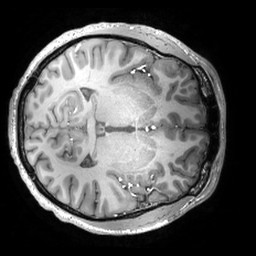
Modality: T1w
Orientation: axial
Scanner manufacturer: philips
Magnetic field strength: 7 T
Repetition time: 0.008 s
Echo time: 0.001974 s